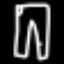
Label: pants